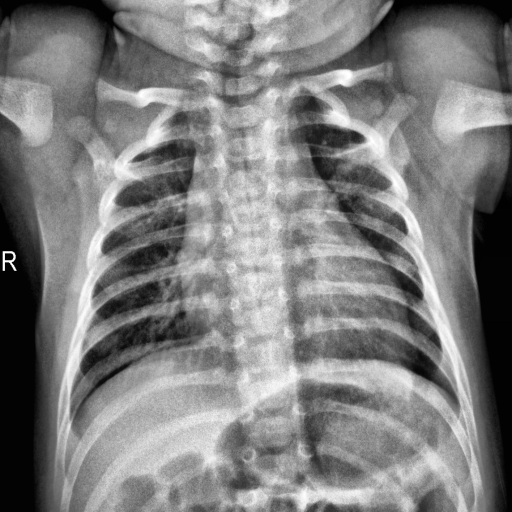
Finding: NORMAL